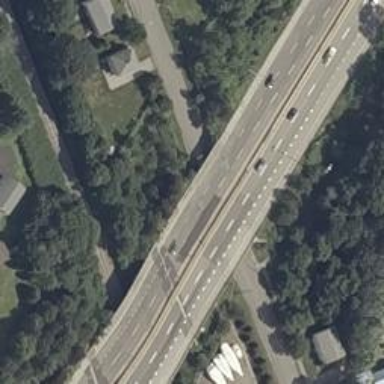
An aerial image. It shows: Asphalt motorway.